Group 1:
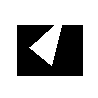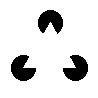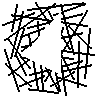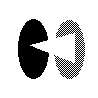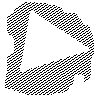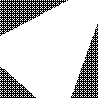
Group 2:
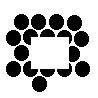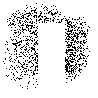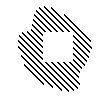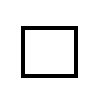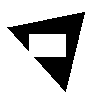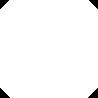
Rule separating the two groups: Ghost triangle vs. Ghost rectangle.
Concepts: absence_as_presence, completed_out_of_box, ghost, imagined_entity, imagined_shape, number, triangle
Author: Harry E. Foundalis